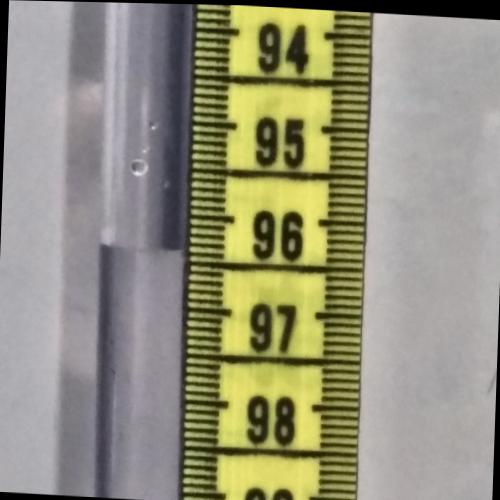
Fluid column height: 96.4 cm